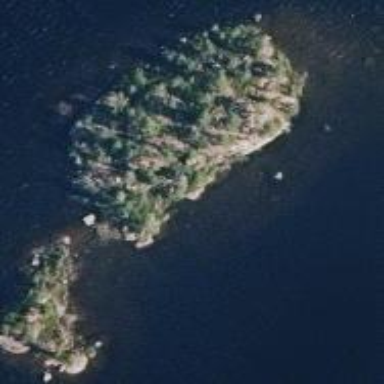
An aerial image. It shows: Islet.